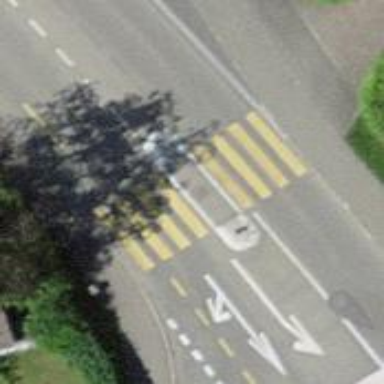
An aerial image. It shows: Pedestrian crossing with zebra markings on footway.